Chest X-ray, AP view. Patient: 43 years old, sex F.
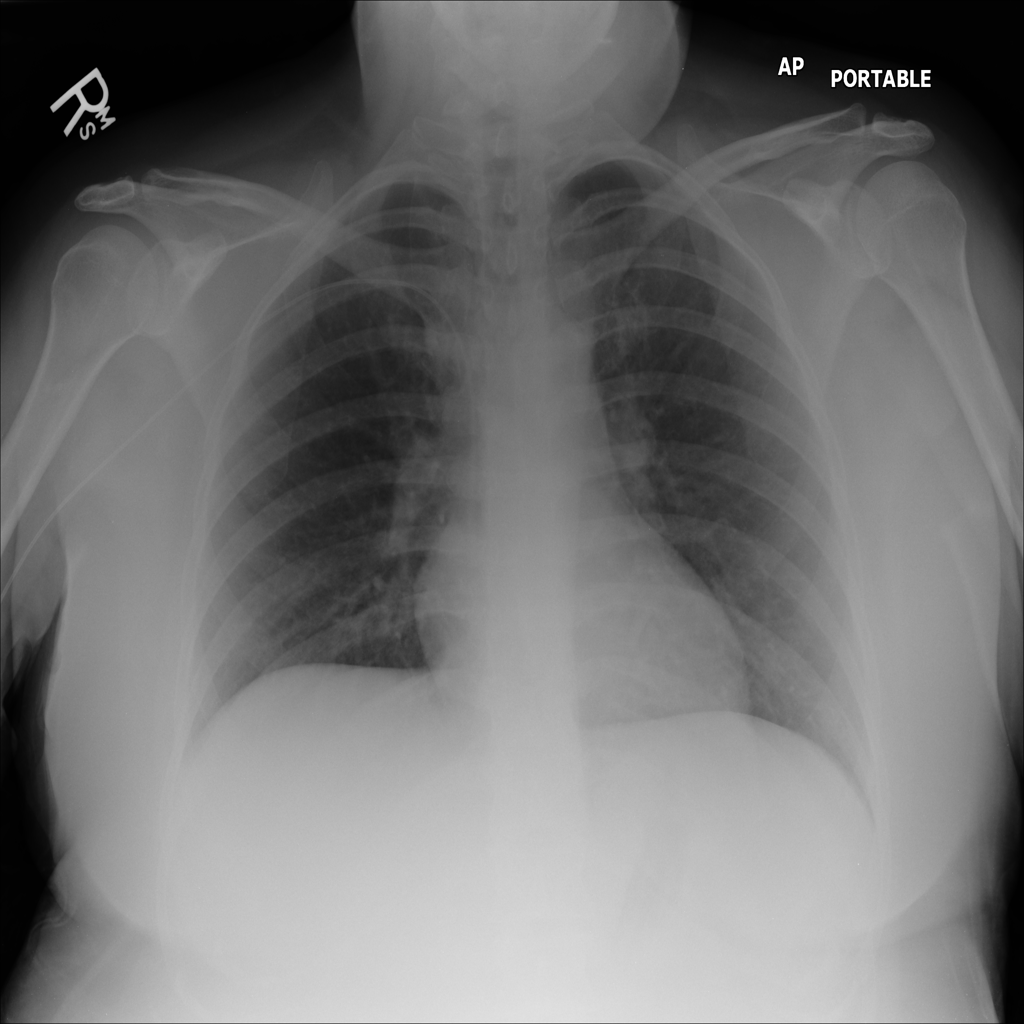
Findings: No Finding